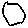
Label: hexagon